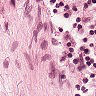
Metastatic tissue present: no